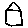
Label: house